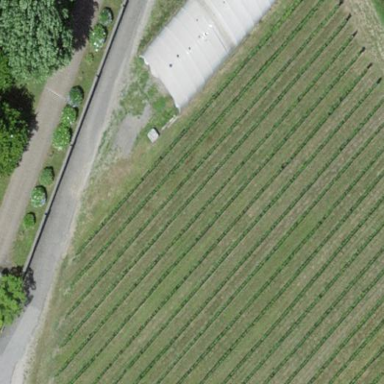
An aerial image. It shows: Greenhouse.